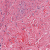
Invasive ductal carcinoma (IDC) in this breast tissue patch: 0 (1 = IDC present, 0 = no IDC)